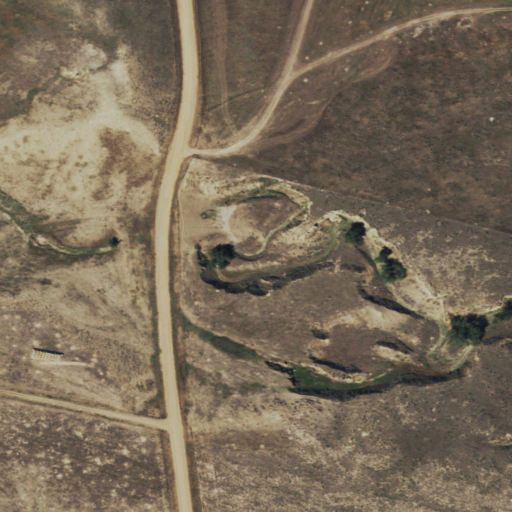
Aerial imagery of valley in Wyoming named Deer Gulch containing shrub, grassland, and pasture